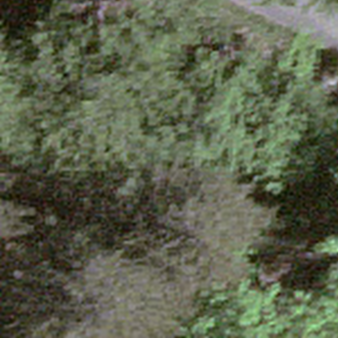
Label: other